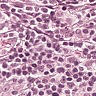
Metastatic tissue present: no